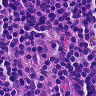
Metastatic tissue present: no